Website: home-depot
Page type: billing-address
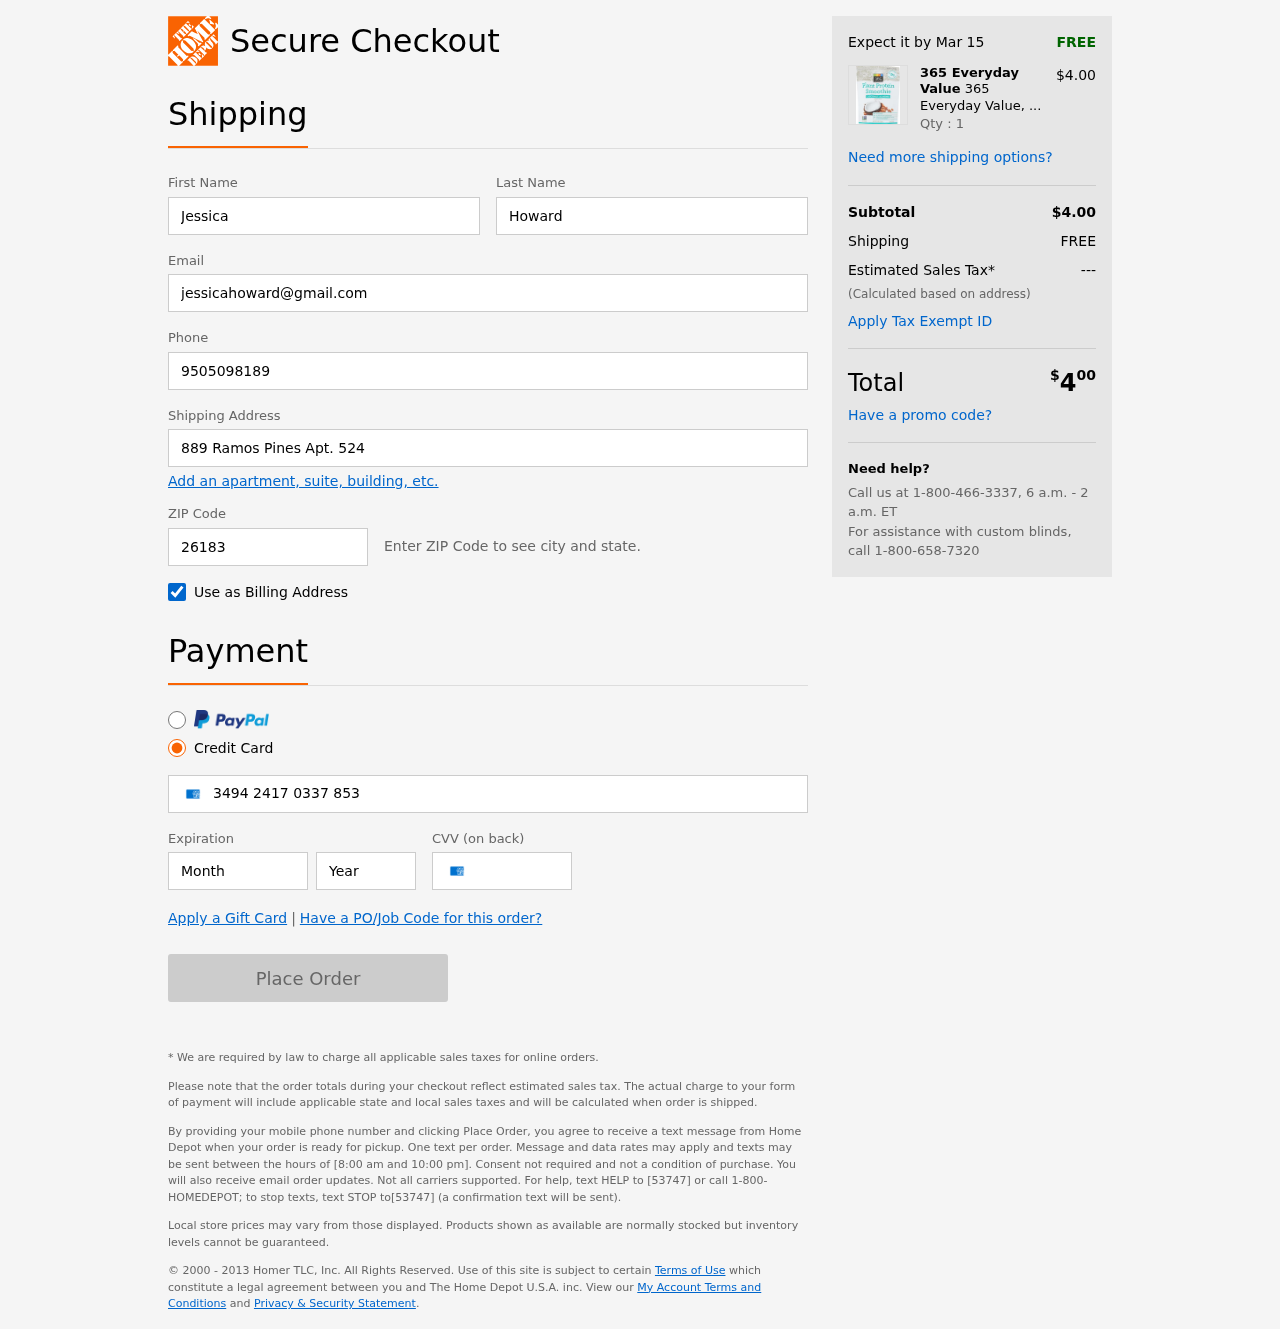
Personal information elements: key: PII_FIRSTNAME
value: Jessica
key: PII_LASTNAME
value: Howard
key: PII_EMAIL
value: jessicahoward@gmail.com
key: PII_PHONE
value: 9505098189
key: PII_STREET
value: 889 Ramos Pines Apt. 524
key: PII_POSTCODE
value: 26183
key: PII_CARD_NUMBER
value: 3494 2417 0337 853
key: PII_CARD_EXPIRY_MONTH
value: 09
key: PII_CARD_CVV
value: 0459
Product elements: key: PRODUCT1_BRAND
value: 365 Everyday Value
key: PRODUCT1_NAME
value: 365 Everyday Value, Plant Protein Smoothie, Coconut Almond, 9 oz
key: PRODUCT1_PRICE
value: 4
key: PRODUCT1_QUANTITY
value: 1
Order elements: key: ORDER_DELIVERY_DATE
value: Mar 15
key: ORDER_SUBTOTAL
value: $4.00
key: ORDER_SHIPPING_COST
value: FREE
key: ORDER_TAX
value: ---
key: ORDER_TOTAL2
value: $400